Aerial crown-view tile of a tropical tree (Barro Colorado Island, Panama), acquired 20250818:
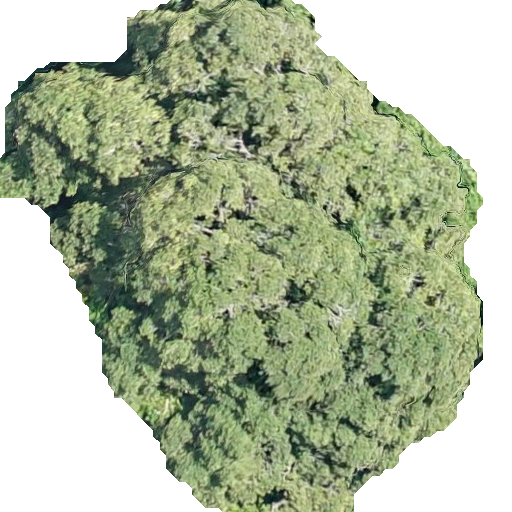
Species: Calophyllum longifolium
GBIF accepted scientific name: Calophyllum longifolium
Crown area: 255.457 m²